Question: i'm using videodisplay to play a rtmp stream, streamed video is 800X600 which also the size of the videodisplay.
but when it starts to play a black area appears on both top and bottom of the video.
attached image shows what i mean

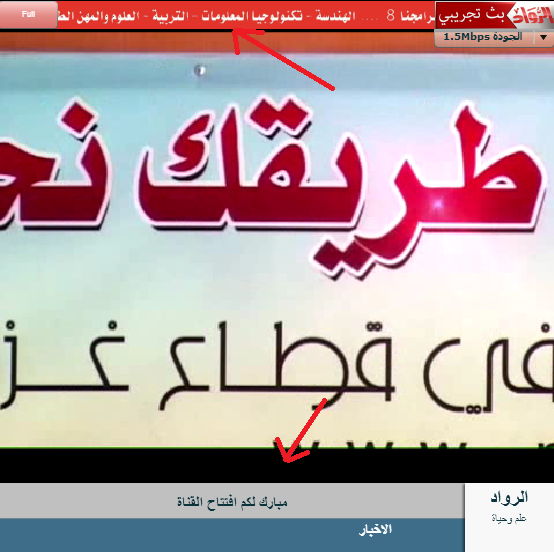
Answer: Depends on the ratio of video, but I think you can use something like this:
'''
videoDisplay.scaleMode = ScaleMode.STRETCH;
'''
or
'''
videoDisplay.scaleMode = ScaleMode.LETTERBOX;
'''
---
So in this case I think setting 'maintainAspectRatio' as within your '<mx:videoDisplay />' will help you, Although the main purpose of that is maintaining the original aspect ratio while resizing the video.